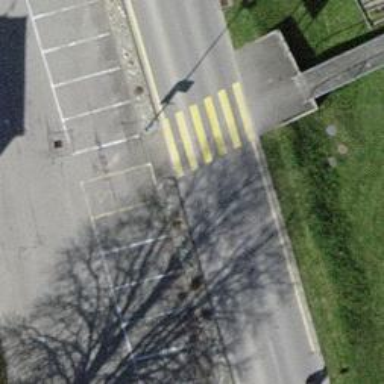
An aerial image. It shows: Uncontrolled zebra crossing with zebra markings.